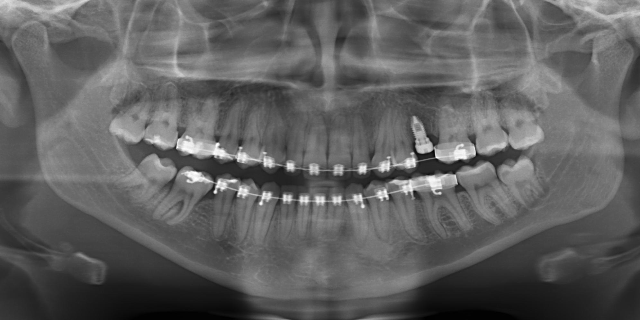
adult